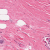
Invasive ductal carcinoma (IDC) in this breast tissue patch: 0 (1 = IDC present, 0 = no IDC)